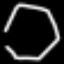
Label: octagon